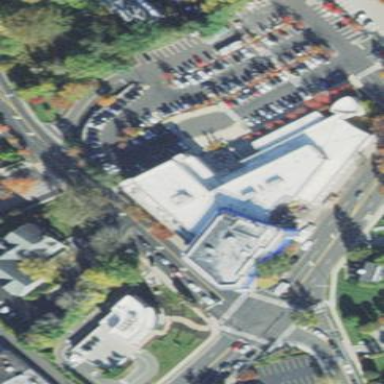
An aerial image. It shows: Part of building.